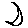
Label: moon